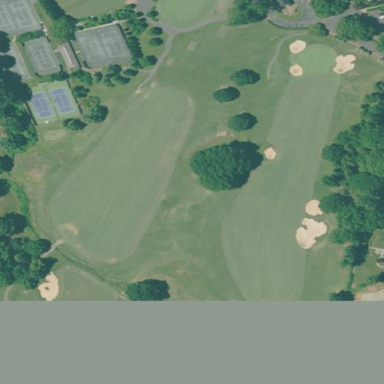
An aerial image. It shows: Area with grass used as rough in golf course.